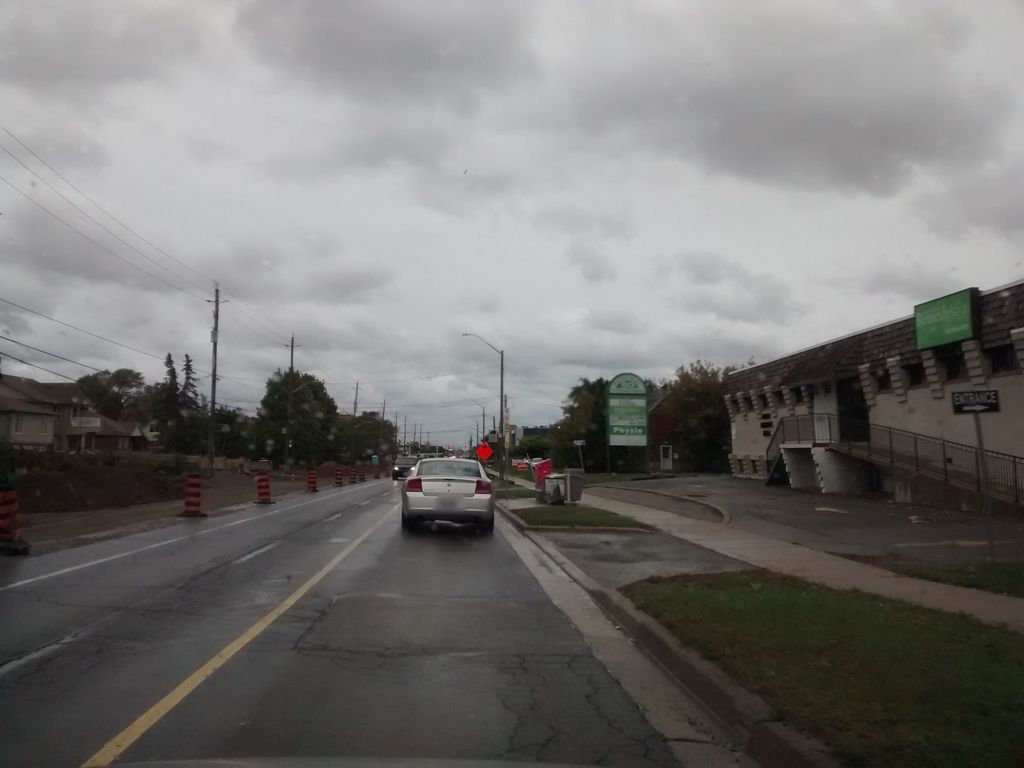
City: hamilton